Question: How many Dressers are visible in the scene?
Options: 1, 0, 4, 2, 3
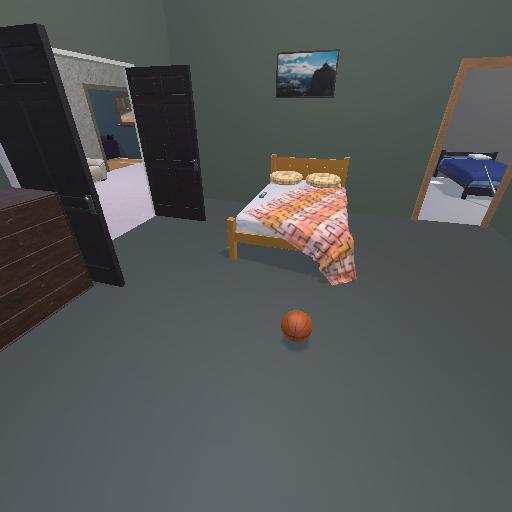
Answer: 1